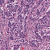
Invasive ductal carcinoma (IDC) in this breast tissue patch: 1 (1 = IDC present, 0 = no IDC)